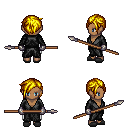
a pixel art fantasy rpg character, female body template, human, dark skin, gray robe, white pants, blonde pixie cut hairstyle, metal gloves, gray slippers, spear, four views (front, back, left, right), 2x2 character sprite sheet, small pixel art, hard edges, no anti-aliasing